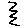
Label: zigzag